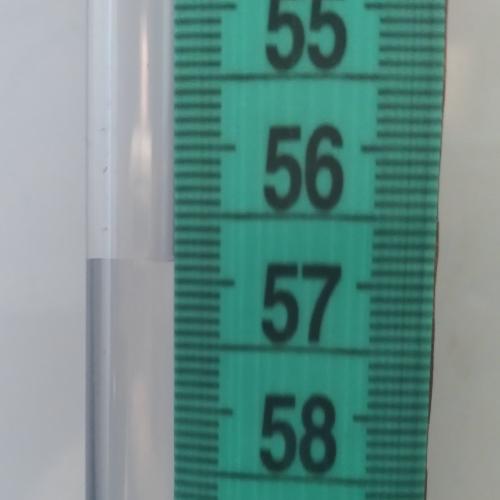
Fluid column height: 56.9 cm